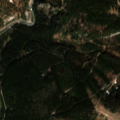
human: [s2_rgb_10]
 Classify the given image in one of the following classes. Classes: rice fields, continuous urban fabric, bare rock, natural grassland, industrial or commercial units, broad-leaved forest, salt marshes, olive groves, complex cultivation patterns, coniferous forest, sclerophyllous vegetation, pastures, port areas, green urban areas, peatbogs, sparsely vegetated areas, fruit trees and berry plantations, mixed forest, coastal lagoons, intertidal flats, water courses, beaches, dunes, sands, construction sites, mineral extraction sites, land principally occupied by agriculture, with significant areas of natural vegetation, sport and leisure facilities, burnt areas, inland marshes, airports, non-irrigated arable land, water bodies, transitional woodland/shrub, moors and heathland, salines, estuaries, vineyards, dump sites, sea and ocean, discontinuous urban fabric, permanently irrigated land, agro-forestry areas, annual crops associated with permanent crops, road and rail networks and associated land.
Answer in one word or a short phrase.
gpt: pastures, coniferous forest, mixed forest